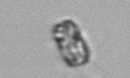
Label: Thalassiosira